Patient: sex M, age 69
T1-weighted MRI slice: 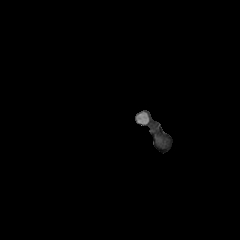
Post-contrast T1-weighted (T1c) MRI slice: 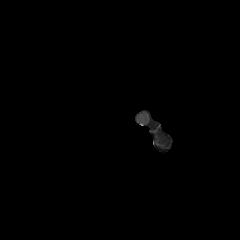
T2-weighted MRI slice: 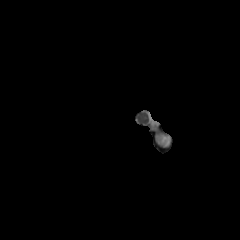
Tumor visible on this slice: no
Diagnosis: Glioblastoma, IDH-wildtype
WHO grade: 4